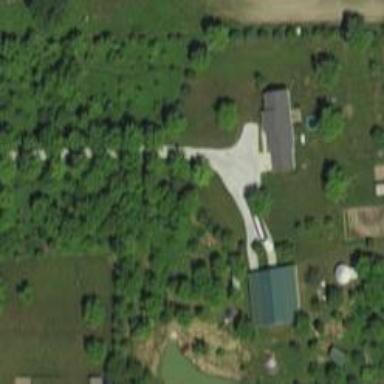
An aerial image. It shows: Driveway leading to service road.